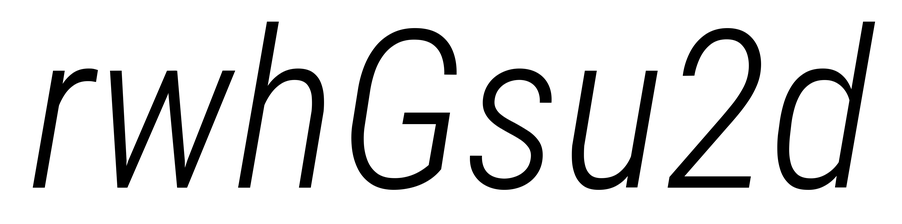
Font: Roboto-Italic_Condensed_Light_Italic